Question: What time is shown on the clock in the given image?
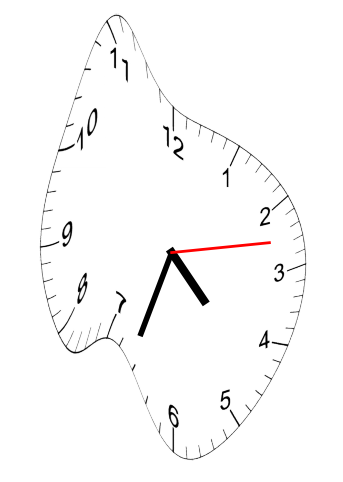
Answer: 04:33:13